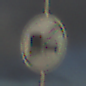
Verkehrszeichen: EndeUeberholverbotKraftfahrzeuge
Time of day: SunriseSunset
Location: Outdoor (Nature)
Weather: PartlyCloudy
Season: NotSpecified
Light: Natural